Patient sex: M
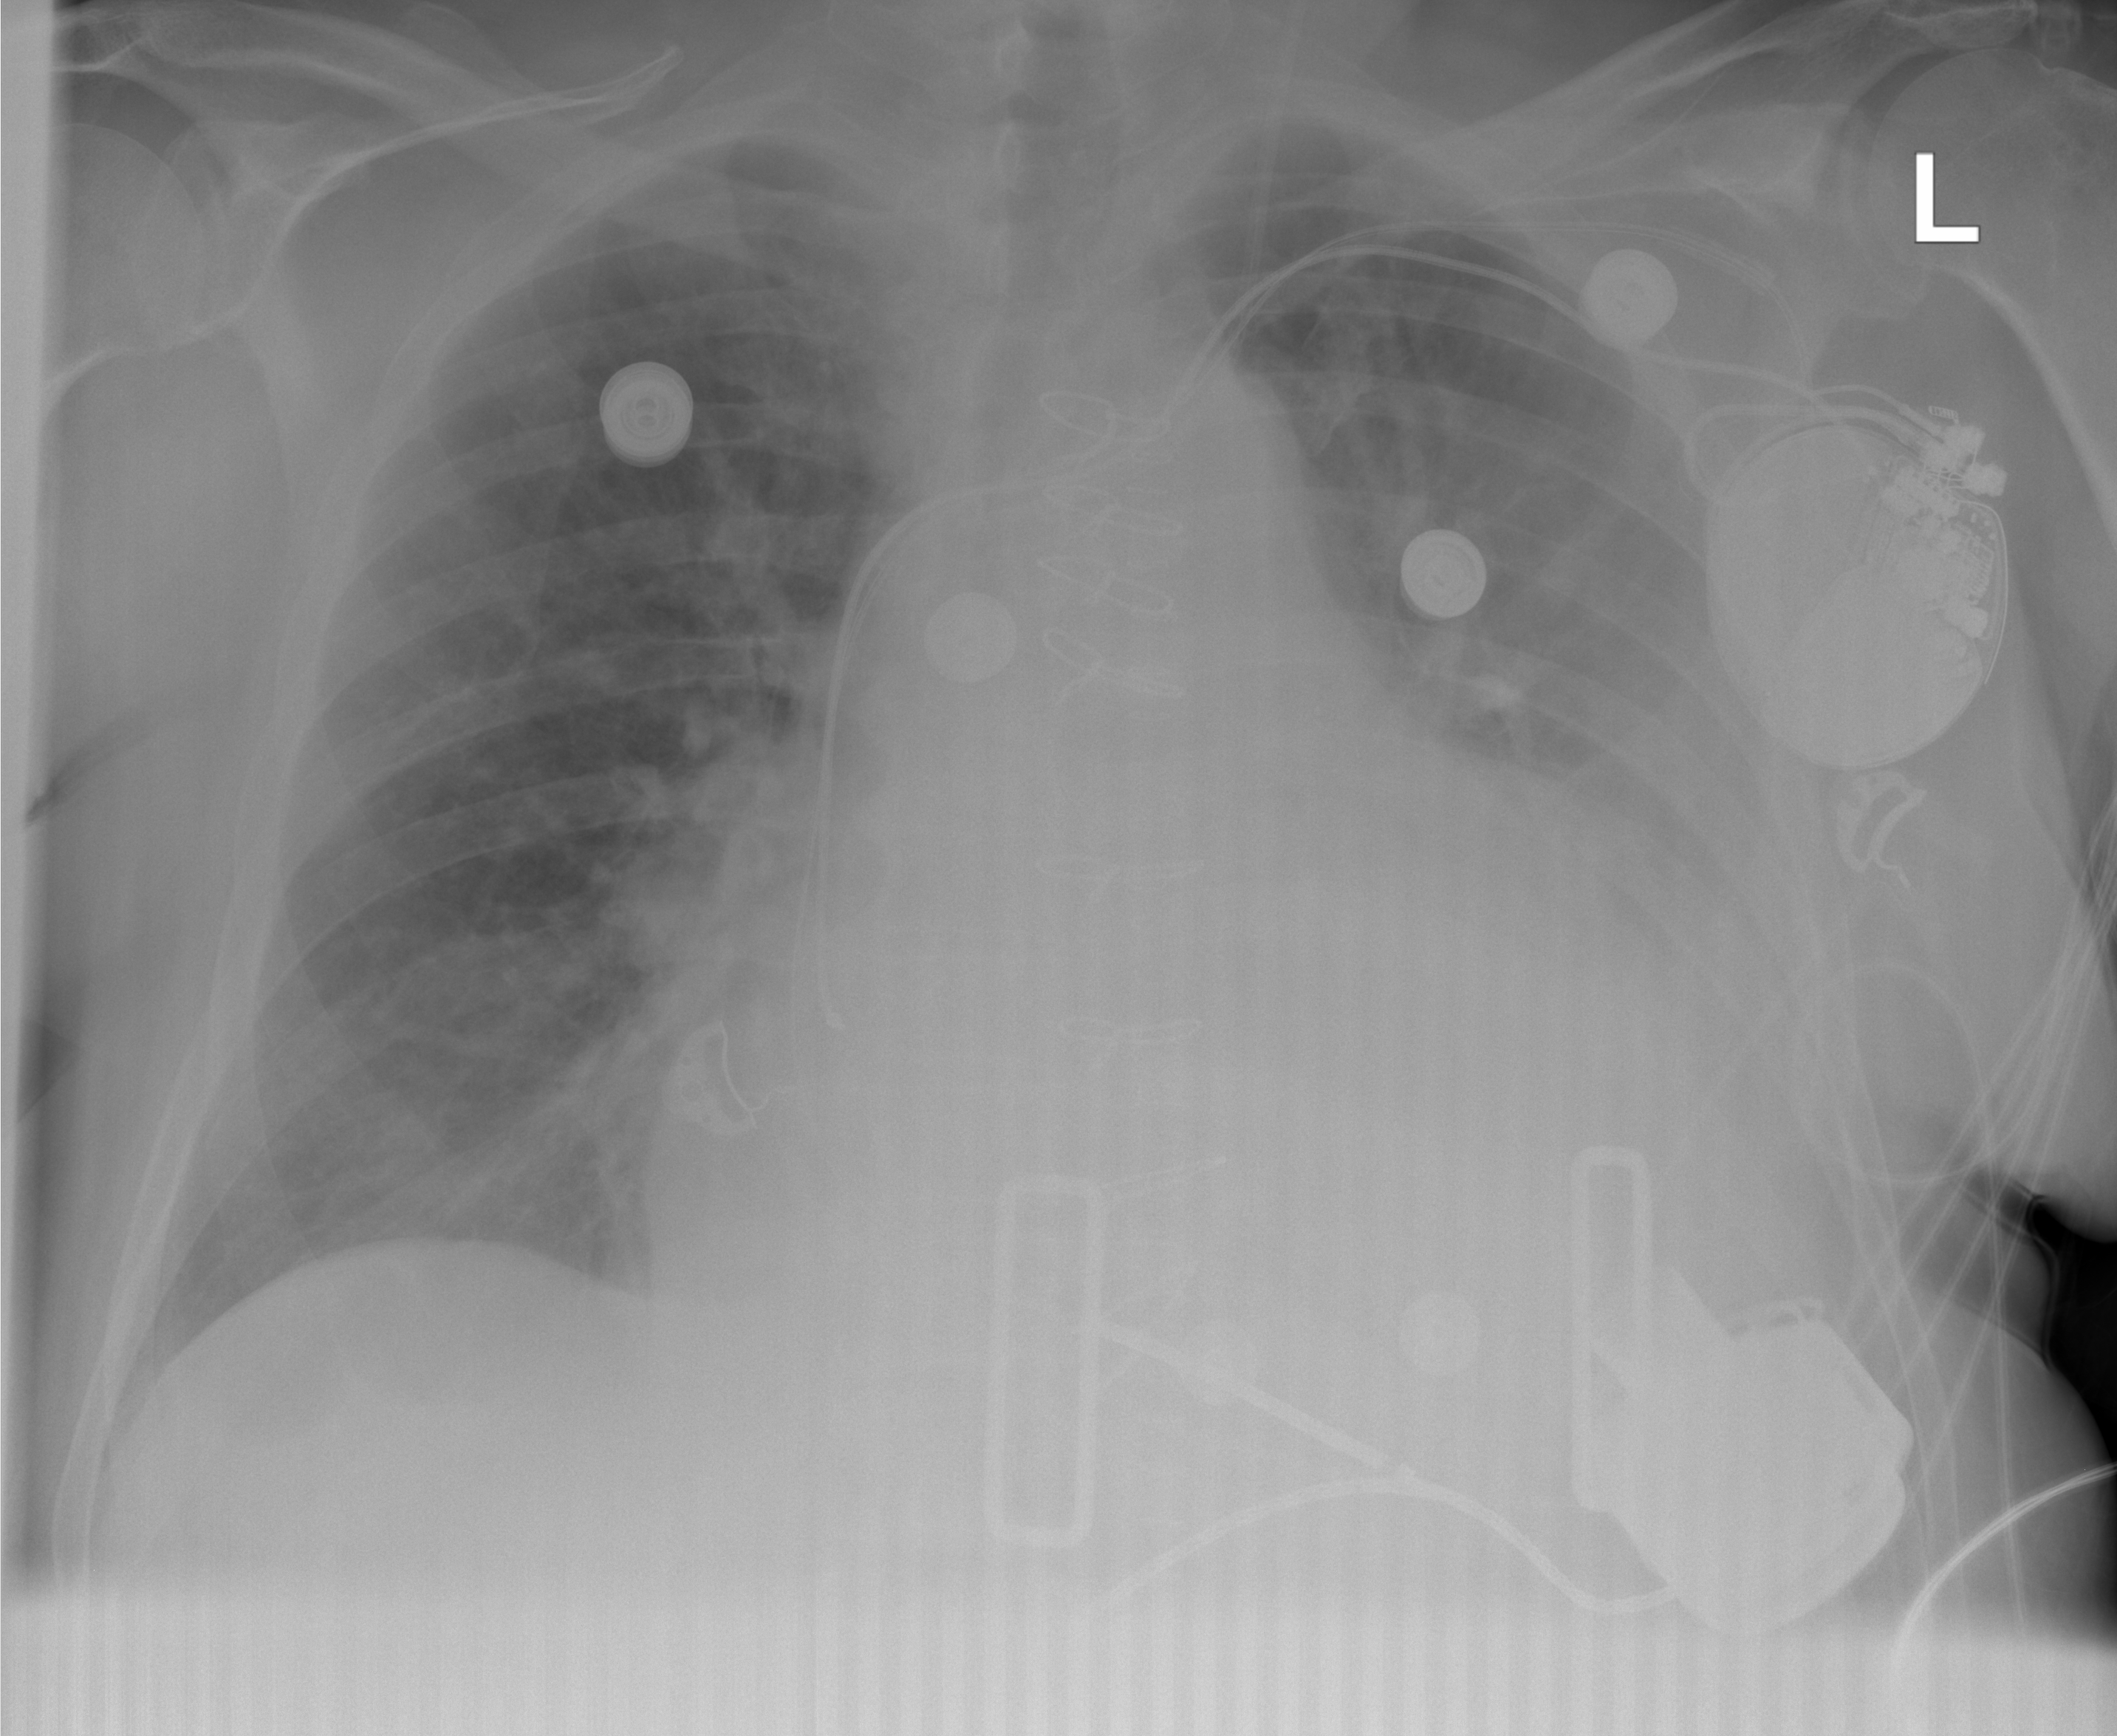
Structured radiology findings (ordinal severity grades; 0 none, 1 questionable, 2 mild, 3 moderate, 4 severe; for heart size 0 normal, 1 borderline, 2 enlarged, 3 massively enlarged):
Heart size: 3
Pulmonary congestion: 2
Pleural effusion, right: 1
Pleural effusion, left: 2
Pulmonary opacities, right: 0
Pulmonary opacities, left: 0
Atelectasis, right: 2
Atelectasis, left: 3